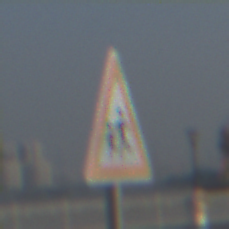
Verkehrszeichen: KinderRechts
Umgebung: Outdoor, Urban
Tageszeit: SunriseSunset
Wetter: Clear
Licht: Natural
Jahreszeit: NotSpecified
Kontrast: MediumContrast